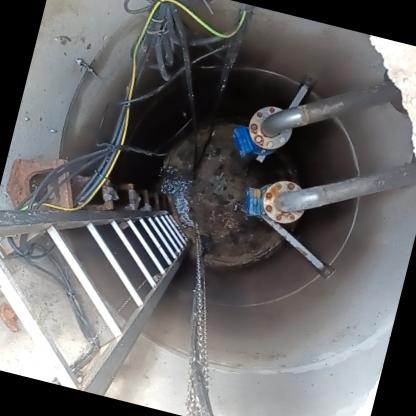
Klasa: inne